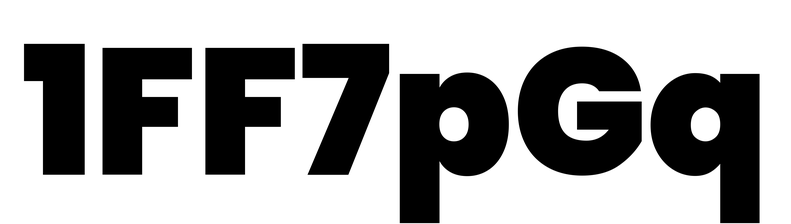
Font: Poppins-Black